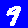
Digit: 9